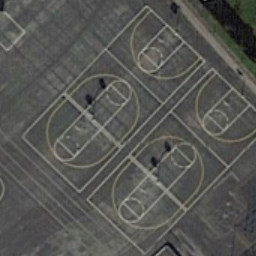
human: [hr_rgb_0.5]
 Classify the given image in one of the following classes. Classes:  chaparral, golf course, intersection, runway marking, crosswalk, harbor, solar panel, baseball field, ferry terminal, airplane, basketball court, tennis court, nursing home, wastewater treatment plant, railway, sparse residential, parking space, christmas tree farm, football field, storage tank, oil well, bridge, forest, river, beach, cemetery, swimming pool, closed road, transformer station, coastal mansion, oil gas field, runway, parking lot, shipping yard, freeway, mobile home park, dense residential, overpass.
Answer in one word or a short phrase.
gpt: basketball court